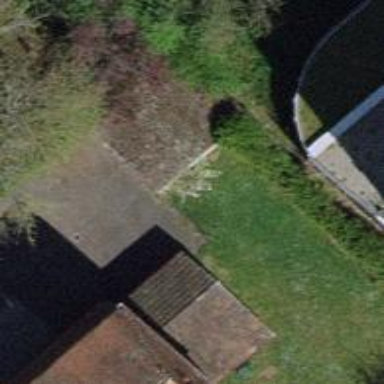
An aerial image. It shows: Group of garages.